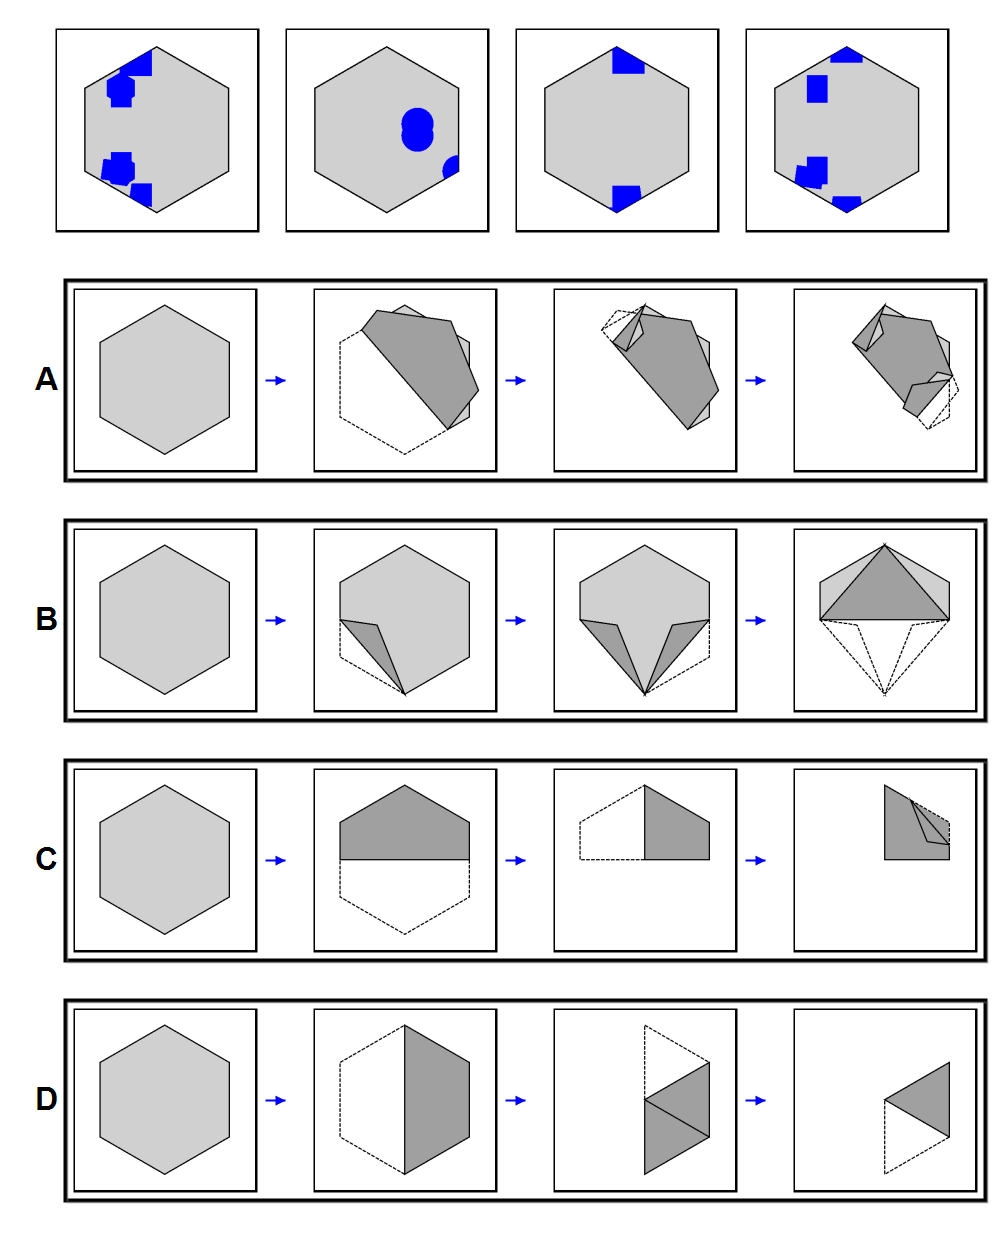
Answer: B